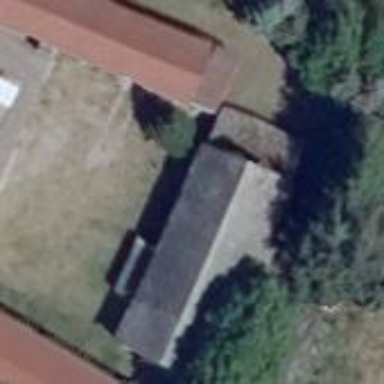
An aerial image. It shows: Flat-roofed building with grey roof.